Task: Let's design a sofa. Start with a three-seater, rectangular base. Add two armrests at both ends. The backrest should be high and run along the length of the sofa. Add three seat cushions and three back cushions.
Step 461:
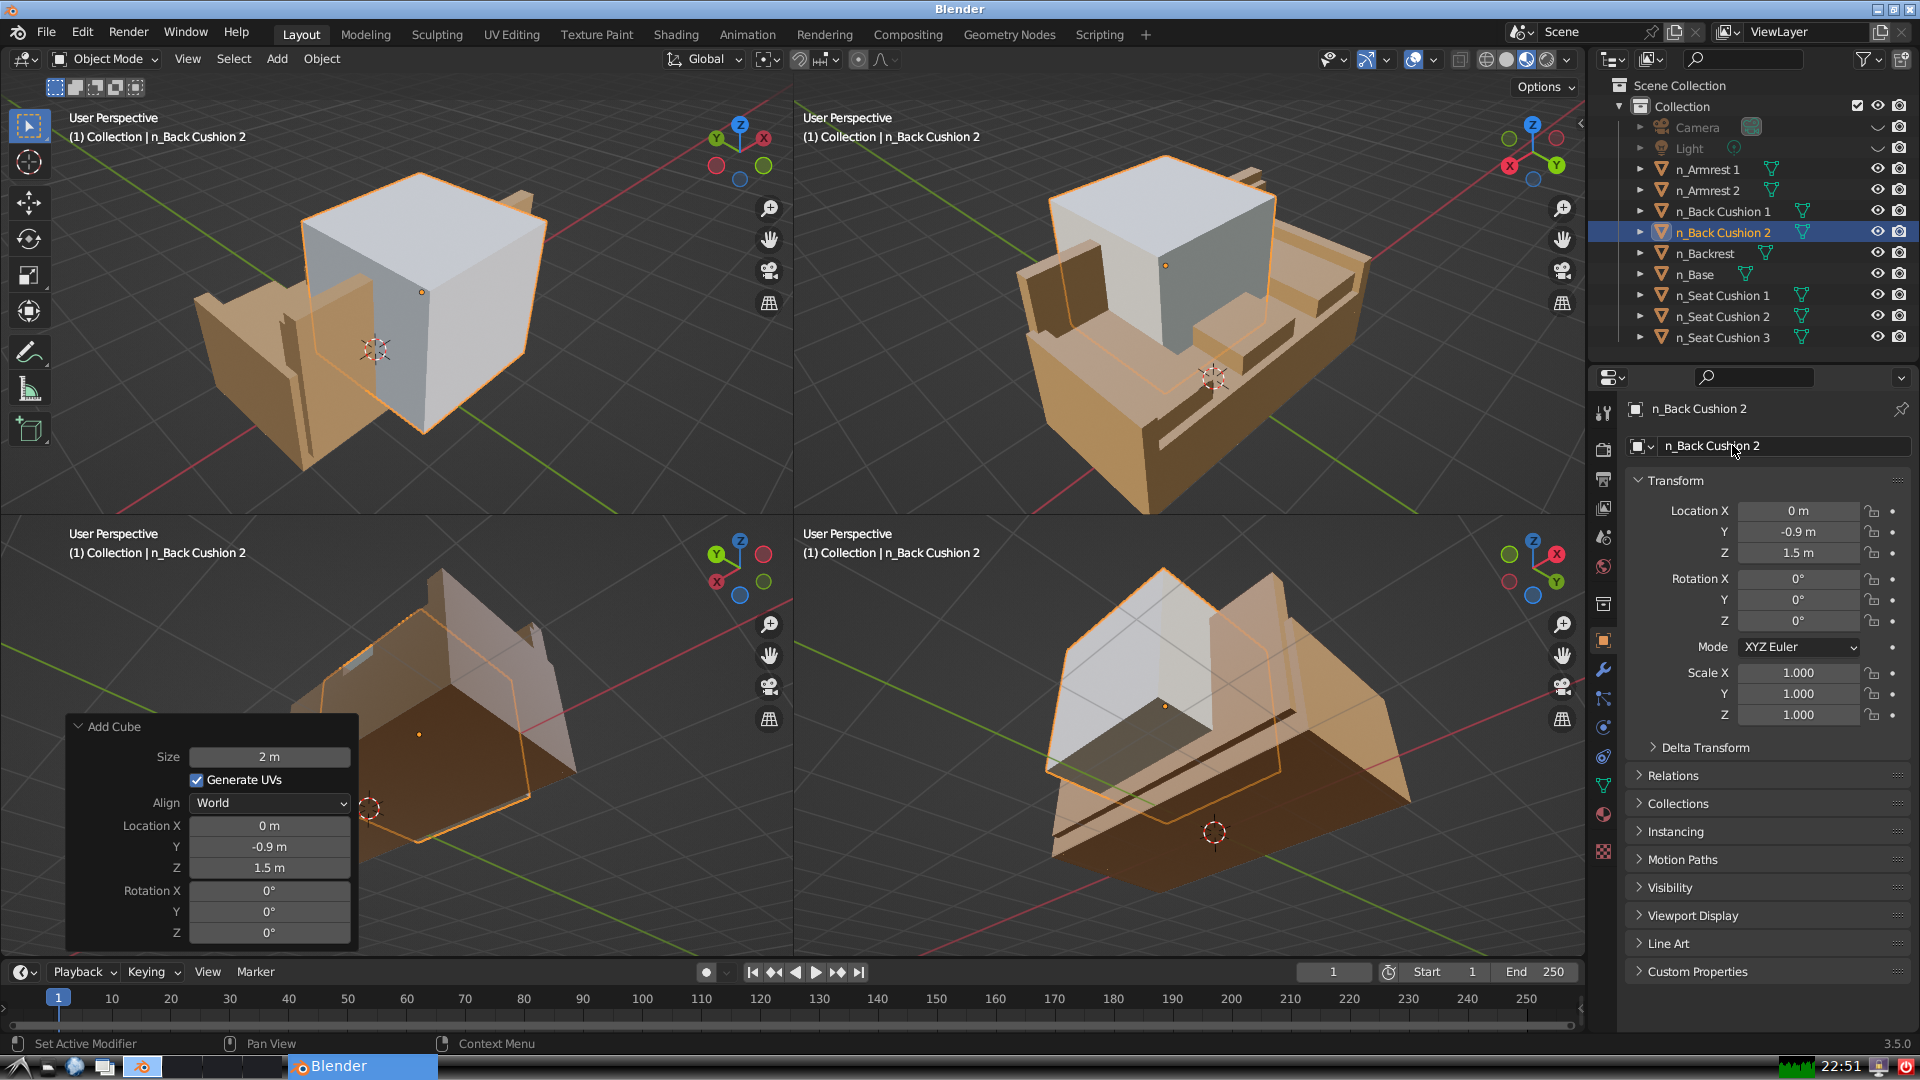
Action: {"mouse_move": [1797, 672]}